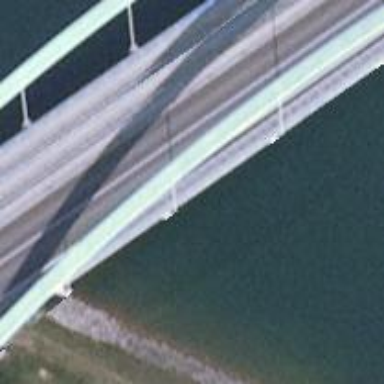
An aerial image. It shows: There is bridge in the image.